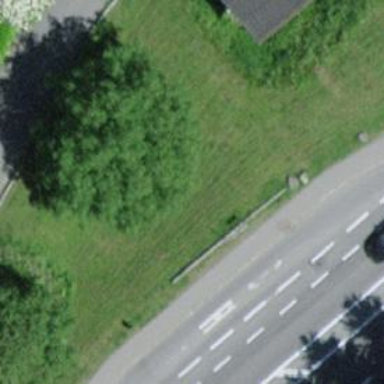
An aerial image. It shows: Bus stop with platform for public transport.